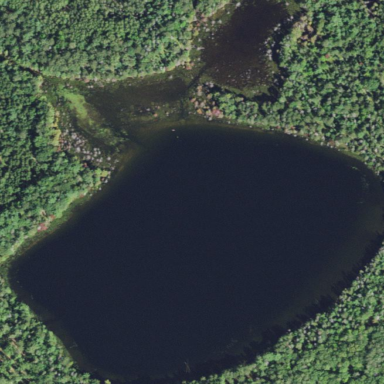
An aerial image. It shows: Beautiful lake surrounded by nature.